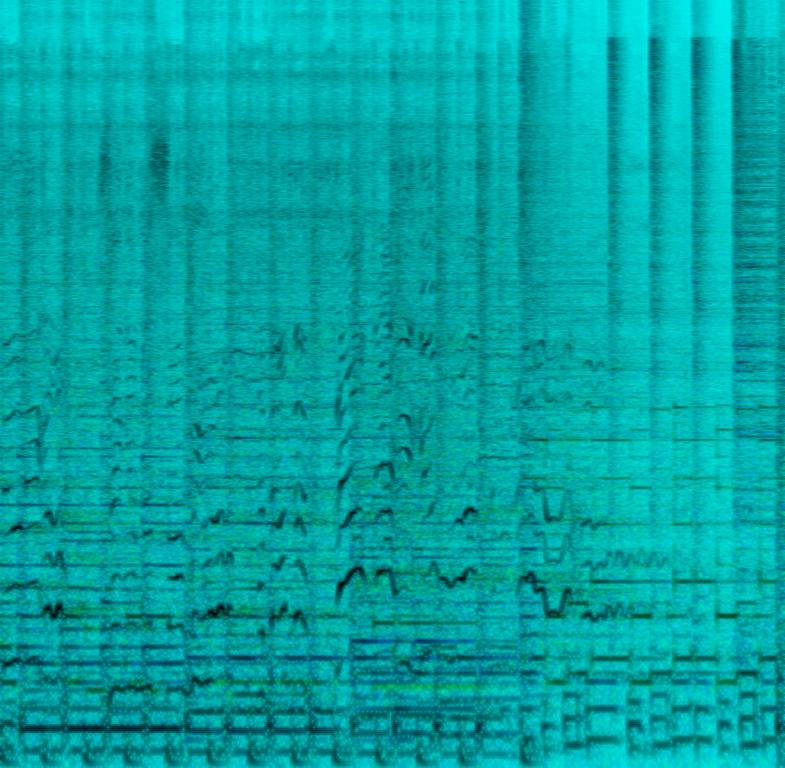
A female vocalist sings this spirited song. The tempo is fast with an animated keyboard harmony, groovy bass lines, electric  guitar, tenor and alto saxophone accompaniment, enthusiastic drumming and tambourine beats with vocal backup. The song is energetic, upbeat, youthful, enthusiastic with emphatic vocals. This song is contemporary alternative rock.